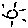
Label: sun